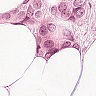
Metastatic tissue present: yes